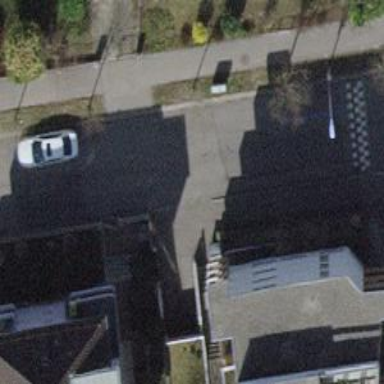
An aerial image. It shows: Kerb barrier.